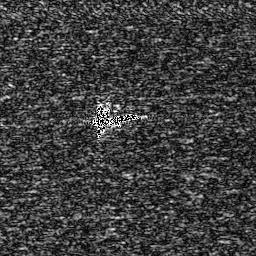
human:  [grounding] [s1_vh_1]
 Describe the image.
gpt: In the satellite image, there is  <ref>1 medium ship </ref> <box>[[33, 42, 54, 50, 0]]</box> located at center.